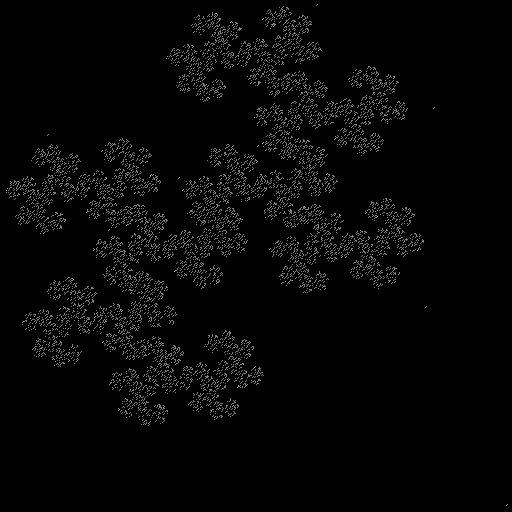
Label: dragon_curve